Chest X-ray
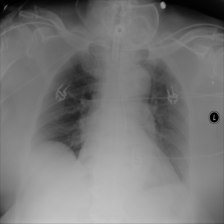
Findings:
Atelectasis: negative
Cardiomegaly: negative
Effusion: negative
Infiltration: negative
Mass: negative
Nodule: negative
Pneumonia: negative
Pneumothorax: negative
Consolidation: positive
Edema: negative
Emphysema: negative
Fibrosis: negative
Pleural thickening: negative
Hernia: negative